Chest X-ray:
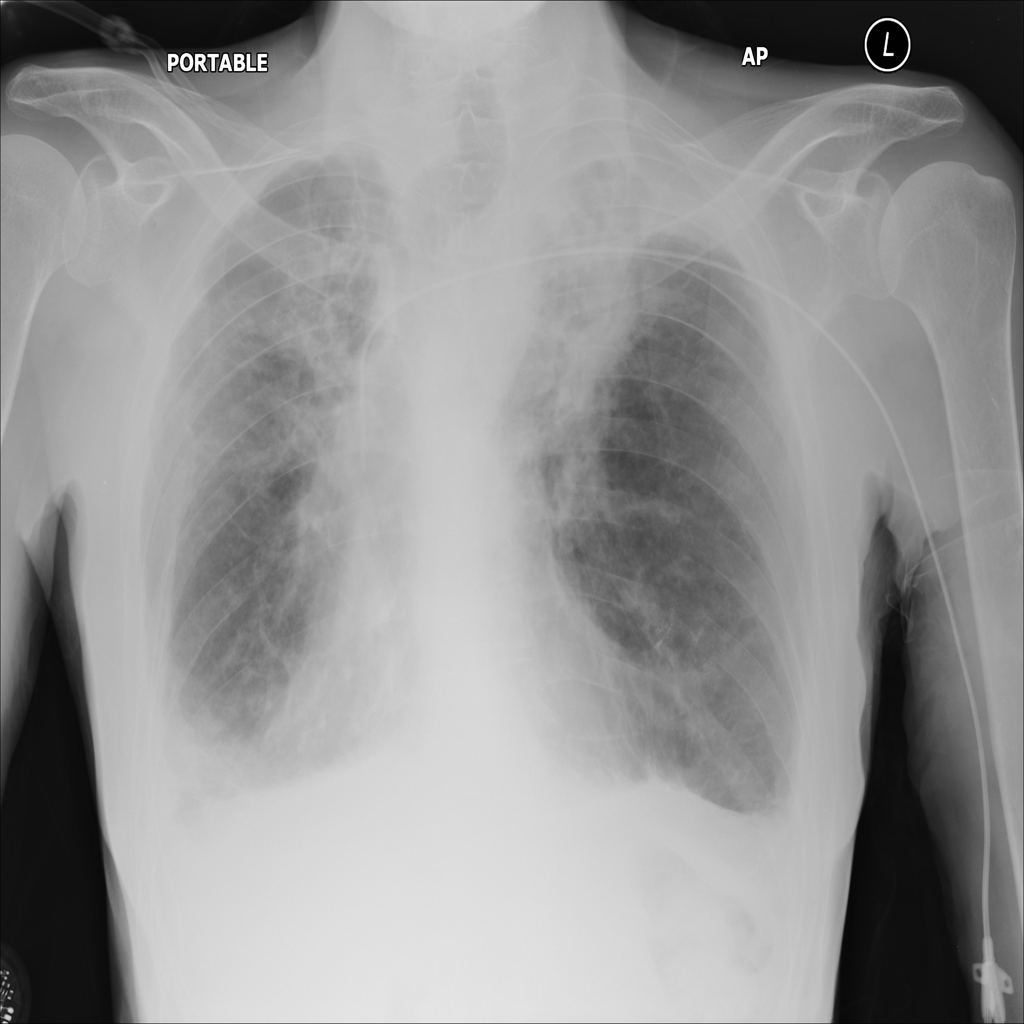
Findings: Consolidation, Effusion, Fibrosis, Pleural Thickening
No abnormal finding: no